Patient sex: M
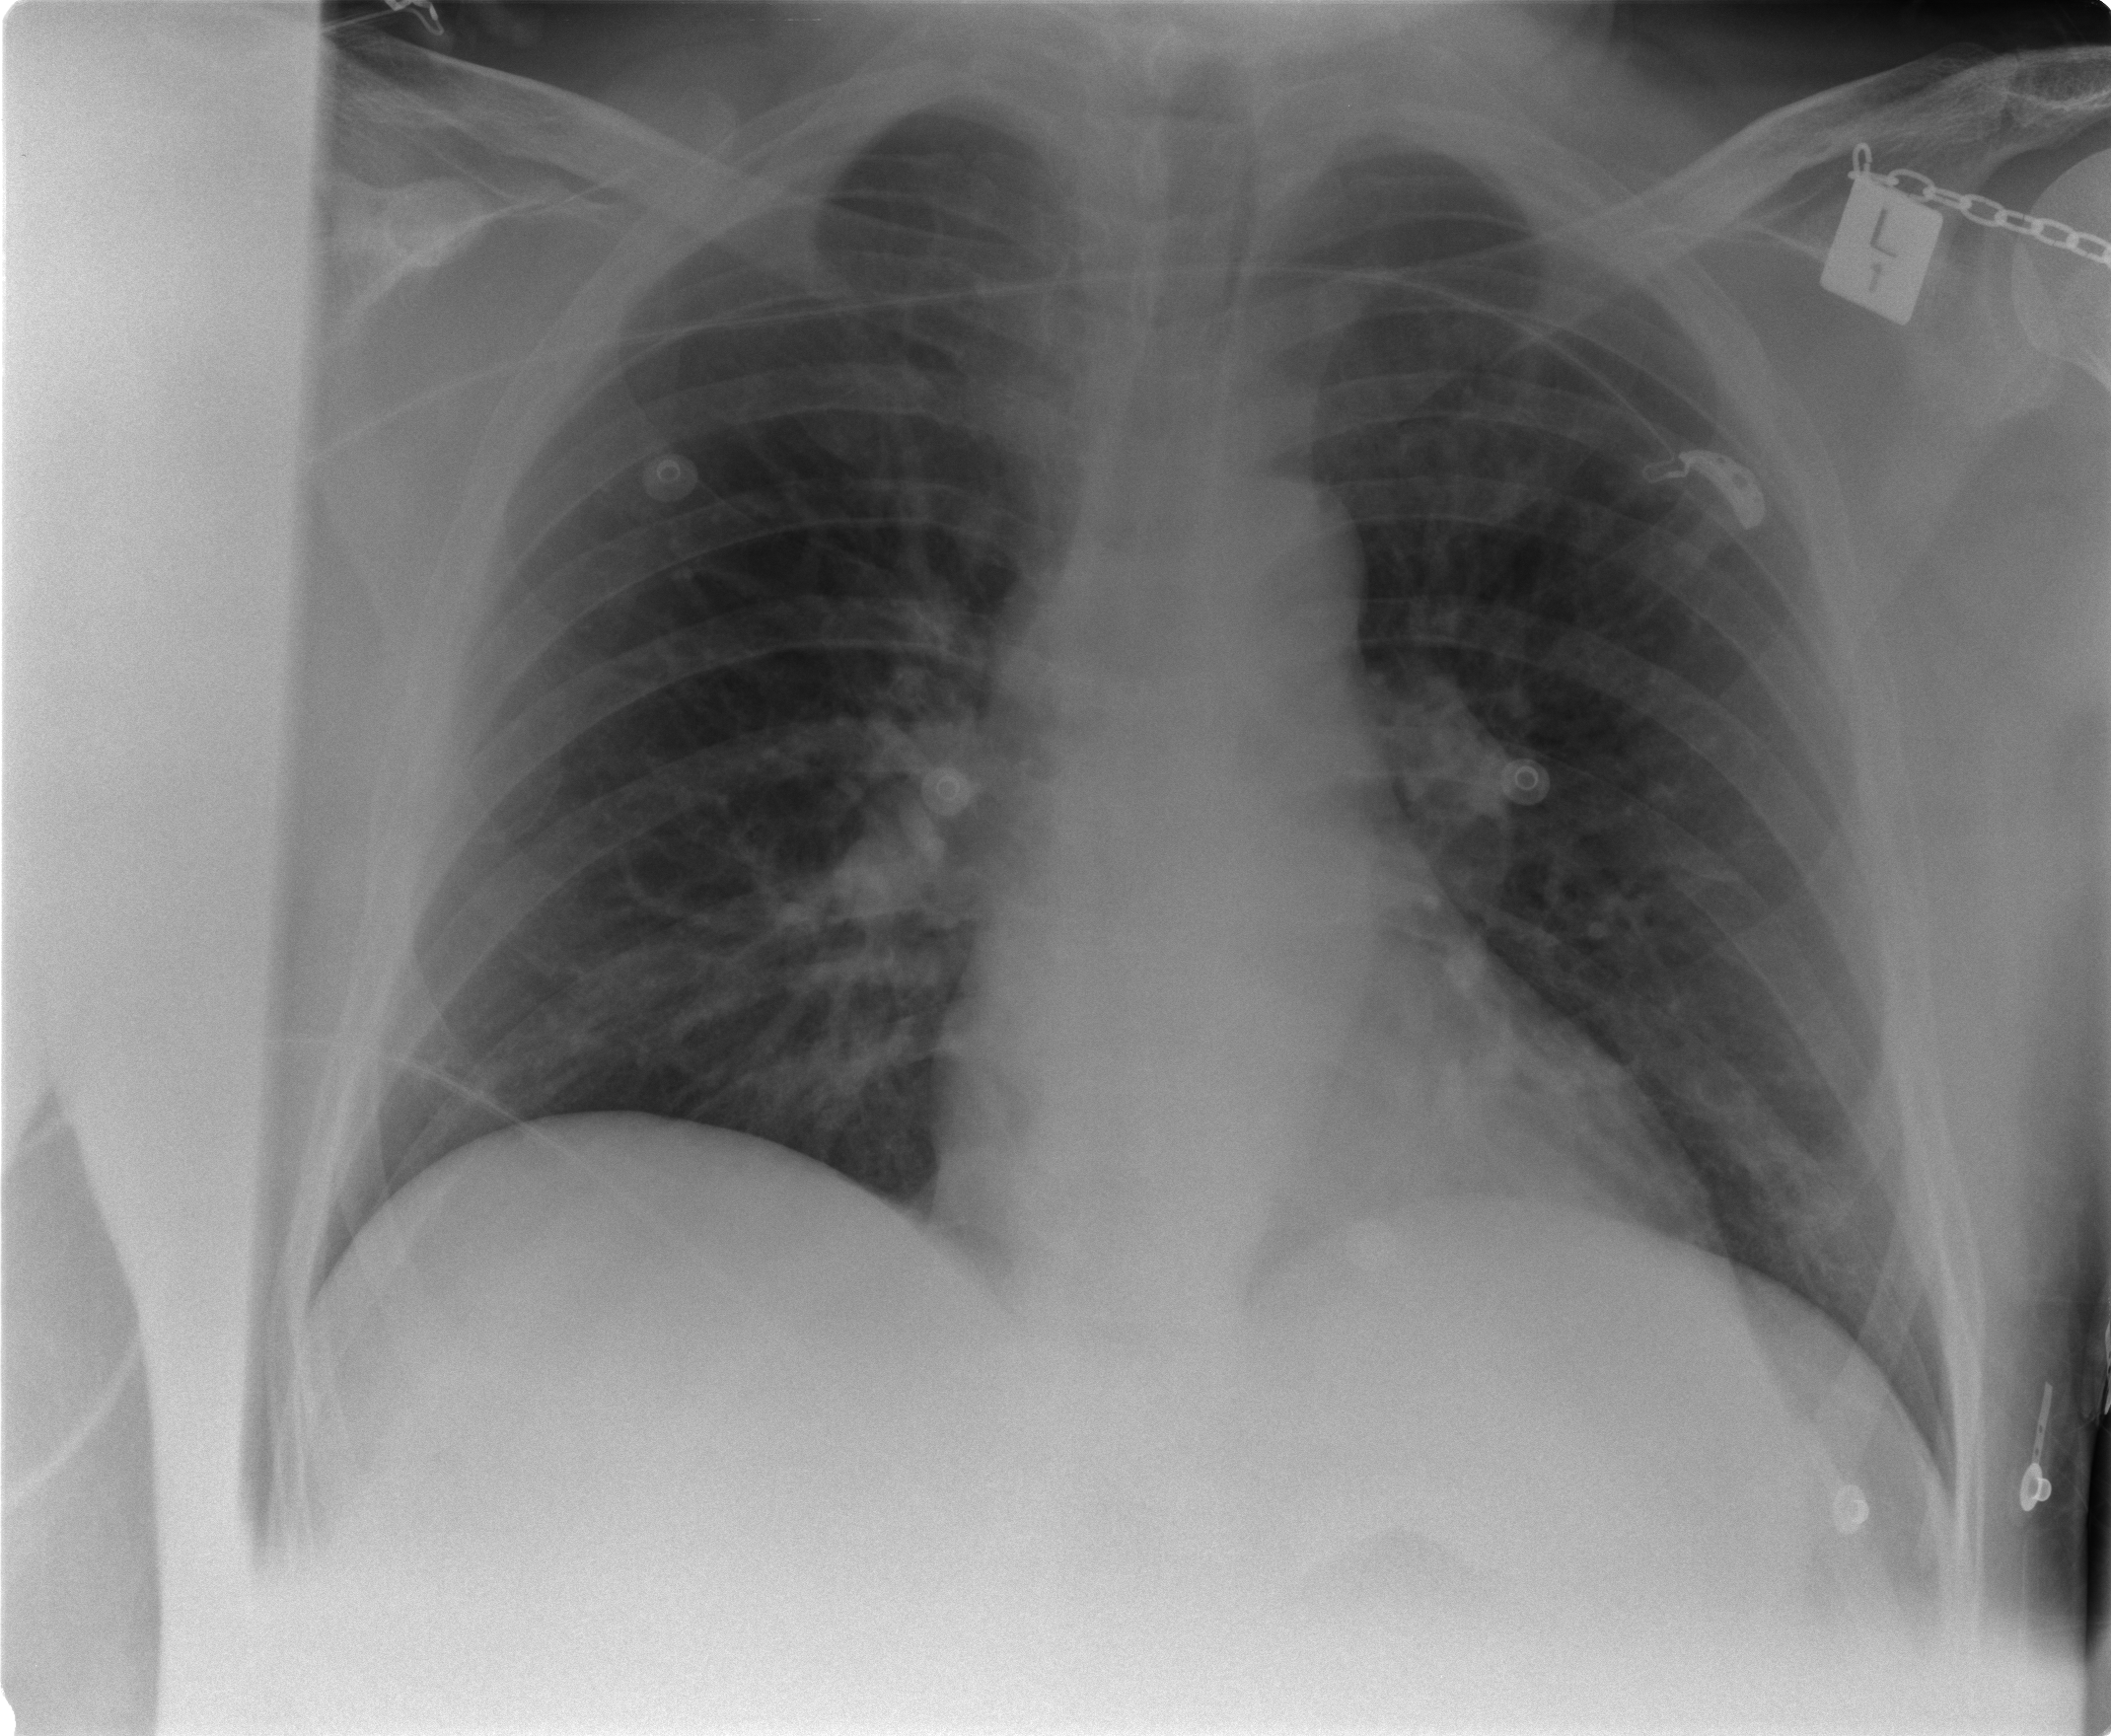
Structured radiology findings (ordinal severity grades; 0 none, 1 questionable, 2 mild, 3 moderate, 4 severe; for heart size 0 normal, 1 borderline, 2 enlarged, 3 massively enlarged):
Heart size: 0
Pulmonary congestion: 2
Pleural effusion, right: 0
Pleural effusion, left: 0
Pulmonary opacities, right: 0
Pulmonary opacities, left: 0
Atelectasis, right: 0
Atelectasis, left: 2